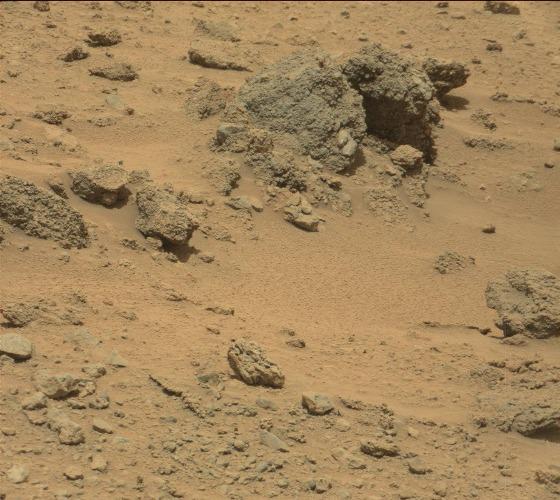
Terrain classes present: Bedrock, Gravel / Sand / Soil, Rock, Shadow